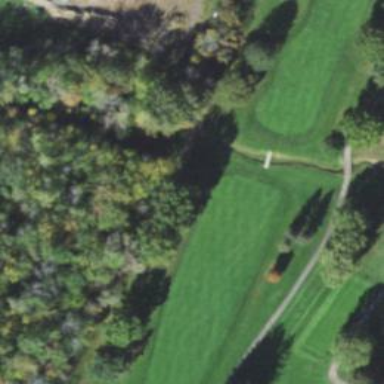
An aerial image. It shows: Golf cartpath that is also road path.